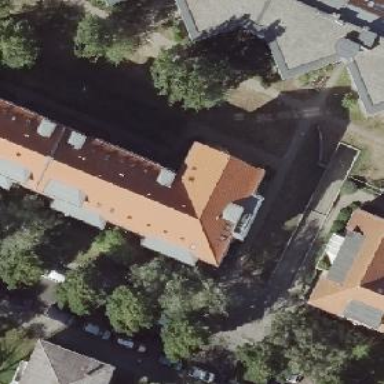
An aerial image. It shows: Hipped roof on apartment building.